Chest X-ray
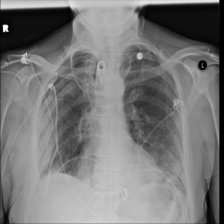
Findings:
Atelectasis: negative
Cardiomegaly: negative
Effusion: negative
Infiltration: negative
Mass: negative
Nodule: negative
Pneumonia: negative
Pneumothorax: positive
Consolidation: negative
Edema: negative
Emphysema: negative
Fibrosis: negative
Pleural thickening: negative
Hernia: negative